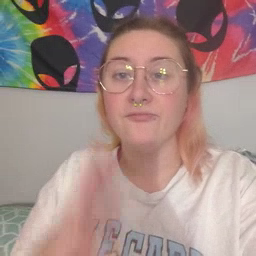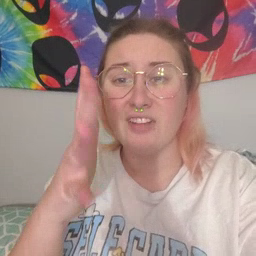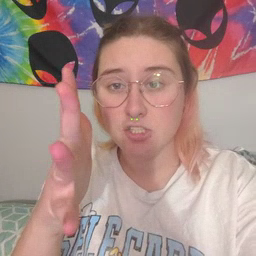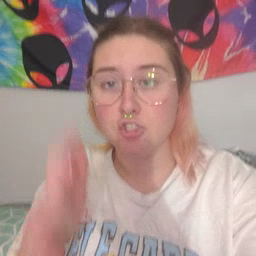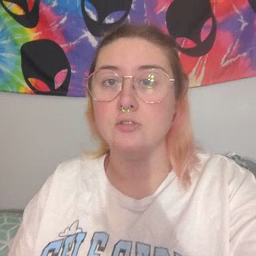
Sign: finish